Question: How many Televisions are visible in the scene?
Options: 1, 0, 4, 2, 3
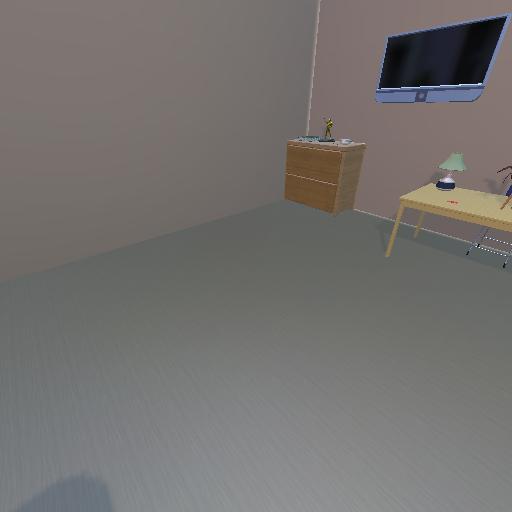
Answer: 1